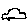
Label: car